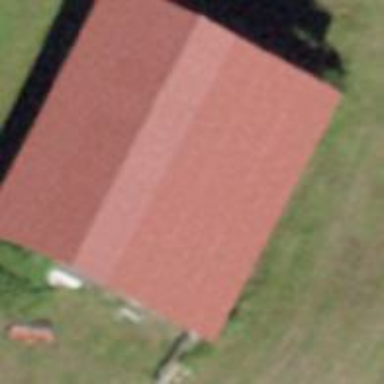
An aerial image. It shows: Building with tiled roof.